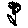
Label: flower